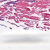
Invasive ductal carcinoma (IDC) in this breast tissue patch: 0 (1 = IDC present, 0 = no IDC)